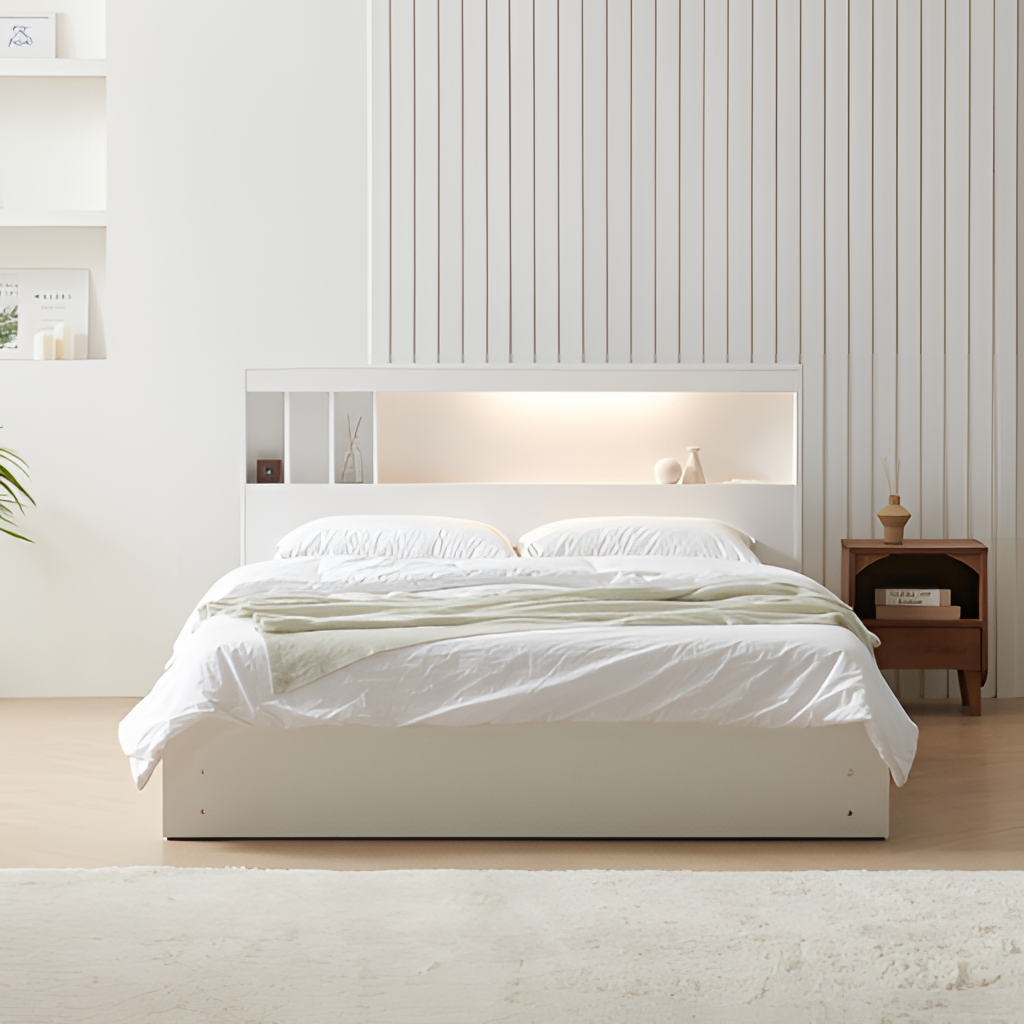
white wood backlit headboard bed, bedroom, wood flooring, with plank pattern, white paint wallpaper, with vertical striped pattern, contemporary